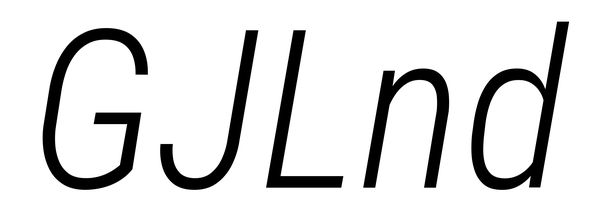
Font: Roboto-Italic_Condensed_Light_Italic